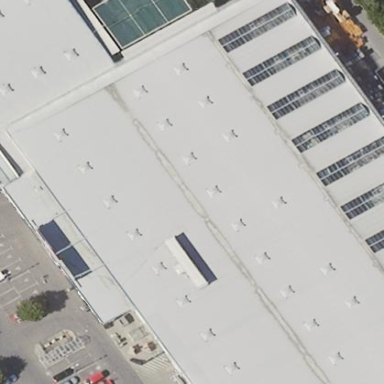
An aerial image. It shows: Retail building.